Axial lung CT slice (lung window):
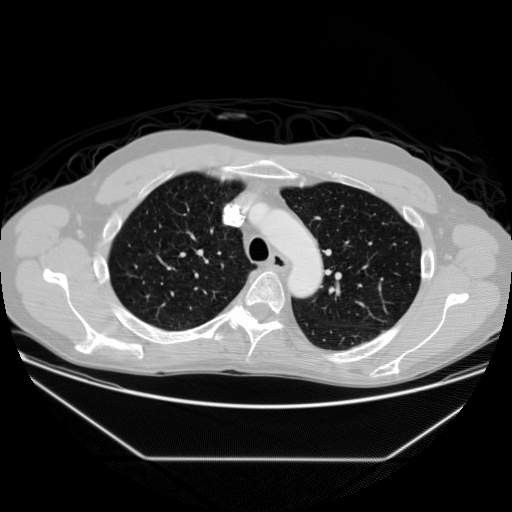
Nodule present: no